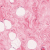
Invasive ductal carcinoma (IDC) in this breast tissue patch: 0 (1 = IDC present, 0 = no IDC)